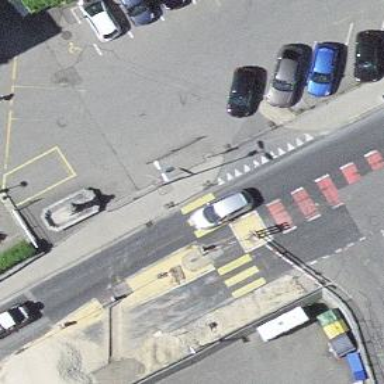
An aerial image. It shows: Uncontrolled road crossing with island and markings.